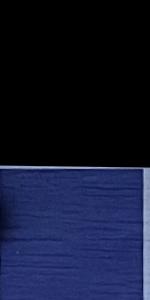
Label: Empty